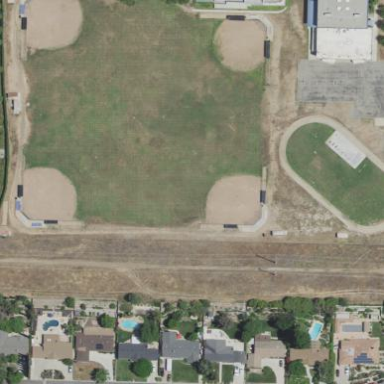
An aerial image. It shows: Softball pitch for leisure and sport activities.